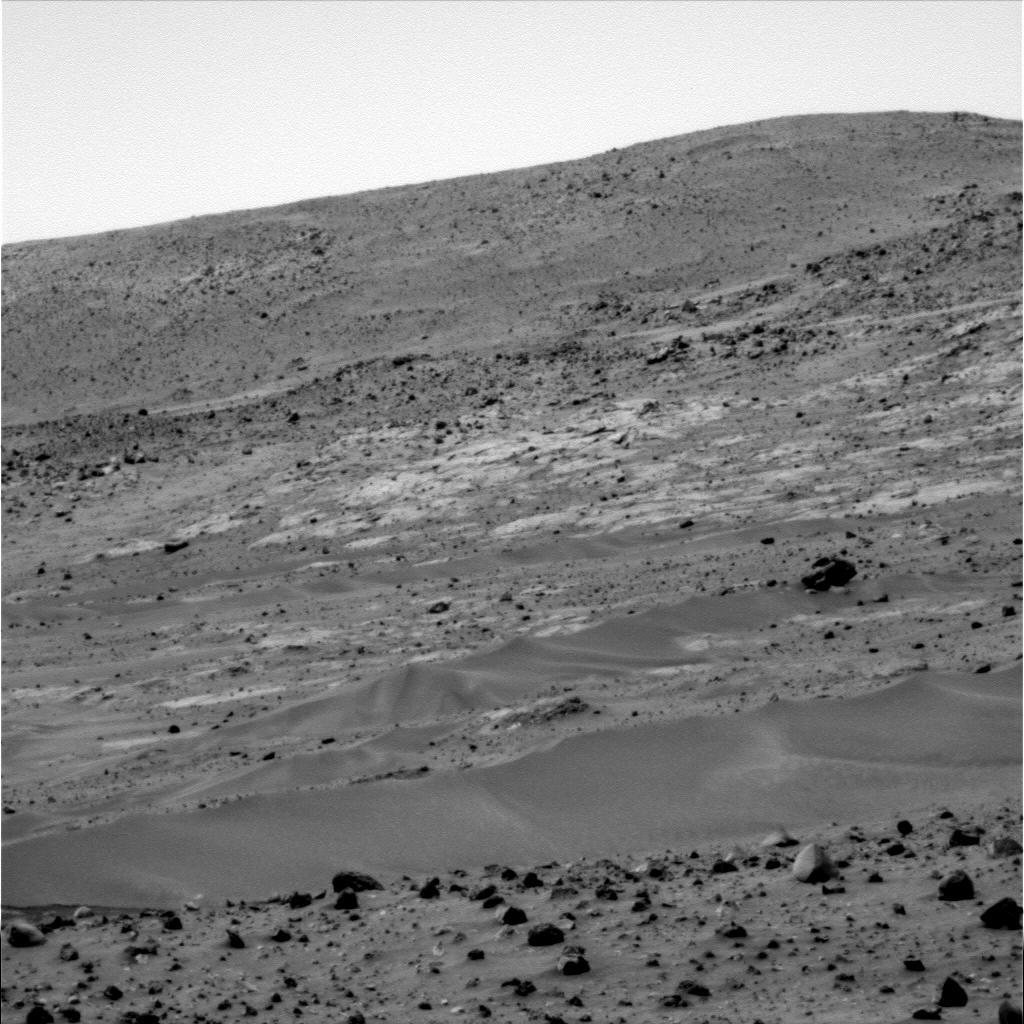
Terrain classes present: Gravel / Sand / Soil, Rock, Sky / Distant Mountains